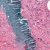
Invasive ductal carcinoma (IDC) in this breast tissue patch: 0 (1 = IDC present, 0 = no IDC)